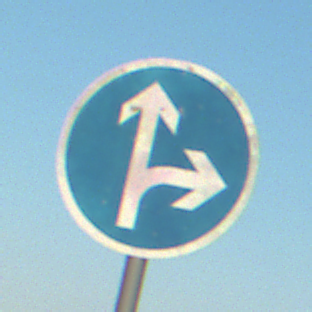
Verkehrszeichen: VorgeschriebeneFahrtrichtungGeradeausOderRechts
Umgebung: Outdoor, Beach
Tageszeit: SunriseSunset
Wetter: Clear
Licht: Natural
Jahreszeit: NotSpecified
Kontrast: HighContrast